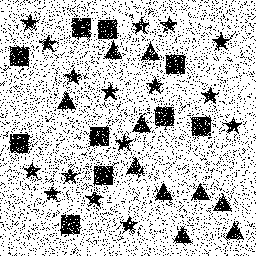
Squares: 10
Triangles: 10
Stars: 16
Total shapes: 36